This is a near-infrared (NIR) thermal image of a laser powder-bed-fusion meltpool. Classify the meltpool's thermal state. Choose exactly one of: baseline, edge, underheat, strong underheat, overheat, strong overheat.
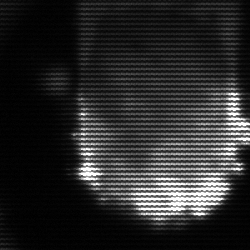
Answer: baseline